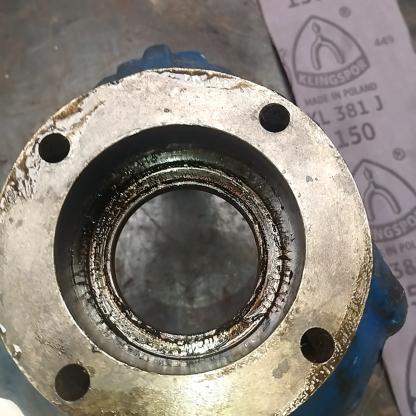
Klasa: inne